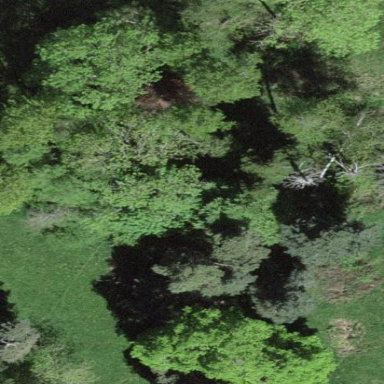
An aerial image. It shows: Forest area.